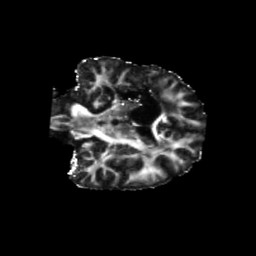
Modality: FA
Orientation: coronal
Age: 44
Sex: female
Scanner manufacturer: siemens
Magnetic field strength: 3 T
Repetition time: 5.47 s
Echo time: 0.0854 s